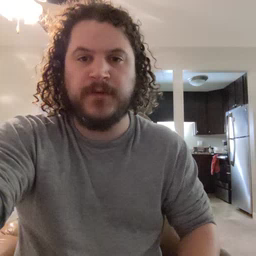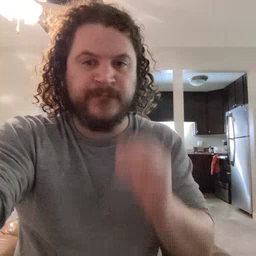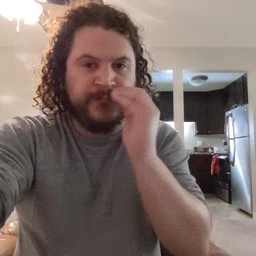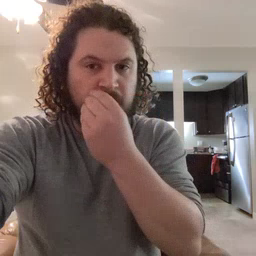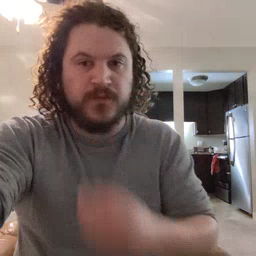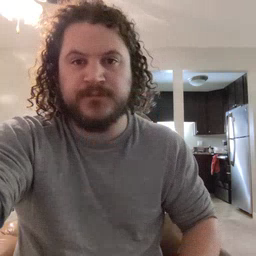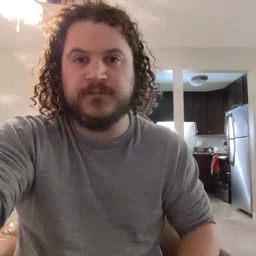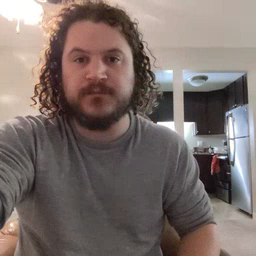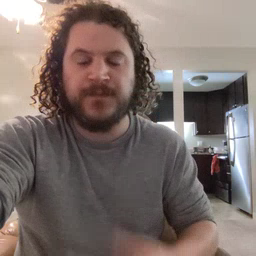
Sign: flower